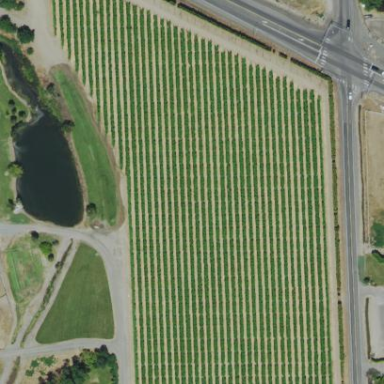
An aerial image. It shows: Orchard.